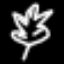
Label: leaf